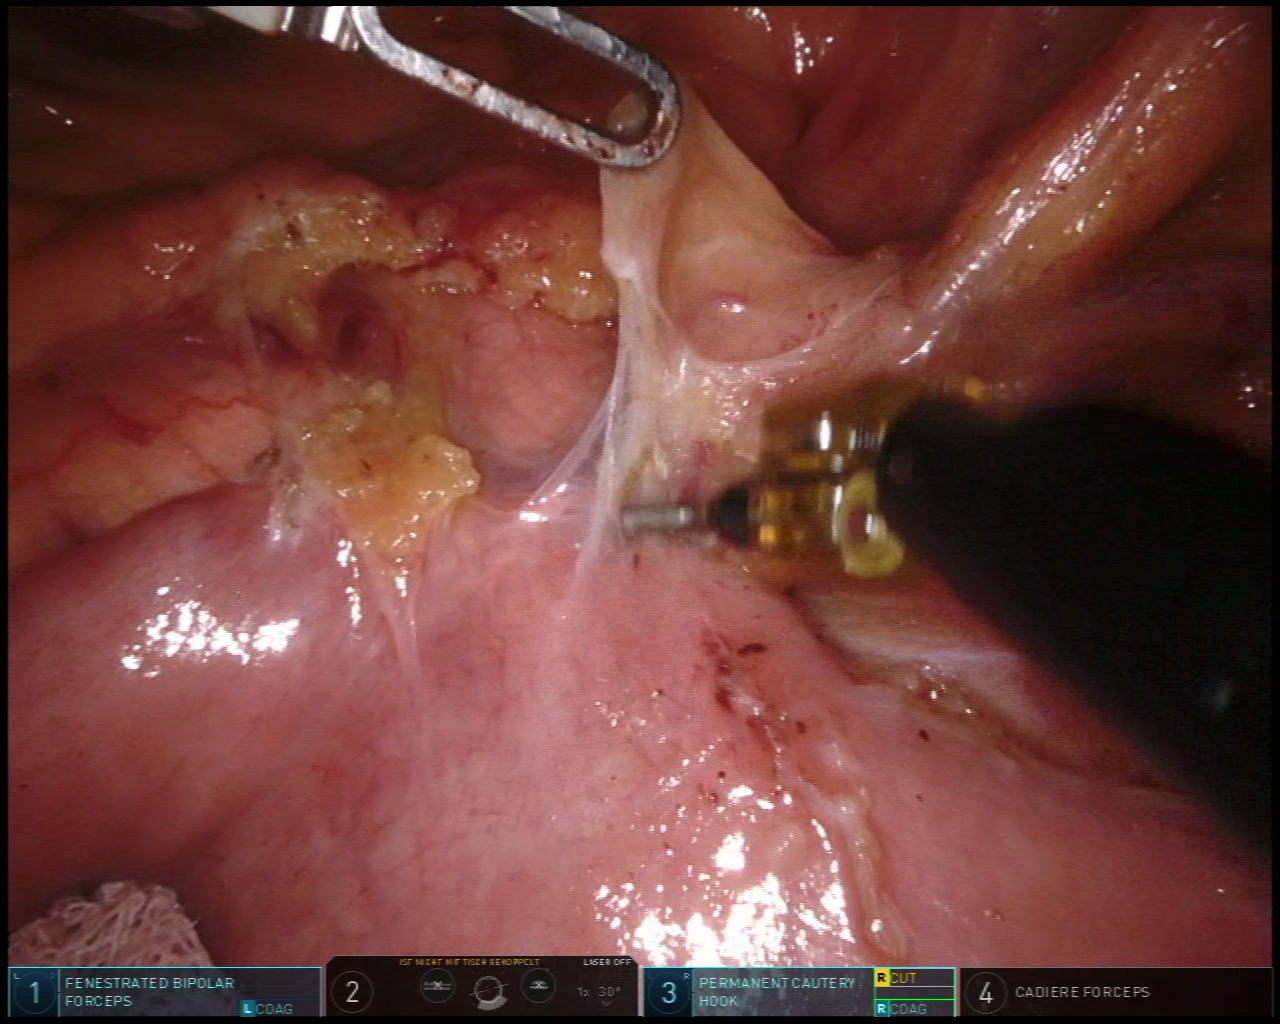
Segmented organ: pancreas
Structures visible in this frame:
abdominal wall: no
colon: no
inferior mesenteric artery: no
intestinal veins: no
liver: no
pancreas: yes
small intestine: yes
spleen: no
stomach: no
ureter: no
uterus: no
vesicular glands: no